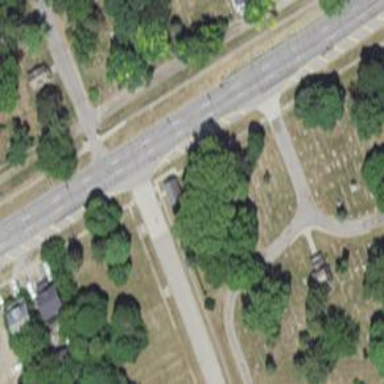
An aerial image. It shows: Unmarked road crossing.